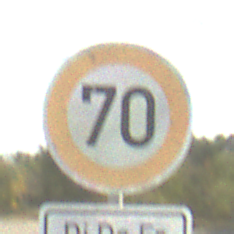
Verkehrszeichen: Geschwindigkeit70
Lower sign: ZeitangabenMitBeschraenkungAufWochentage3
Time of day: MorningAfternoon
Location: Outdoor (RoadRail)
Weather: PartlyCloudy
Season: NotSpecified
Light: Natural